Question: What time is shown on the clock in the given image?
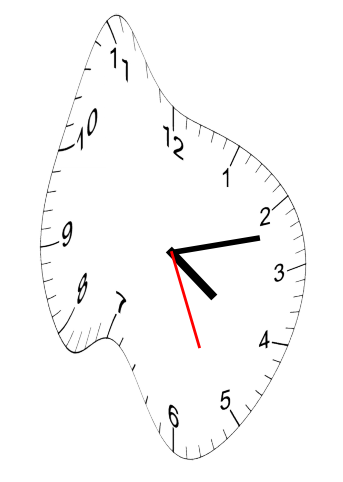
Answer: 04:12:26